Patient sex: M
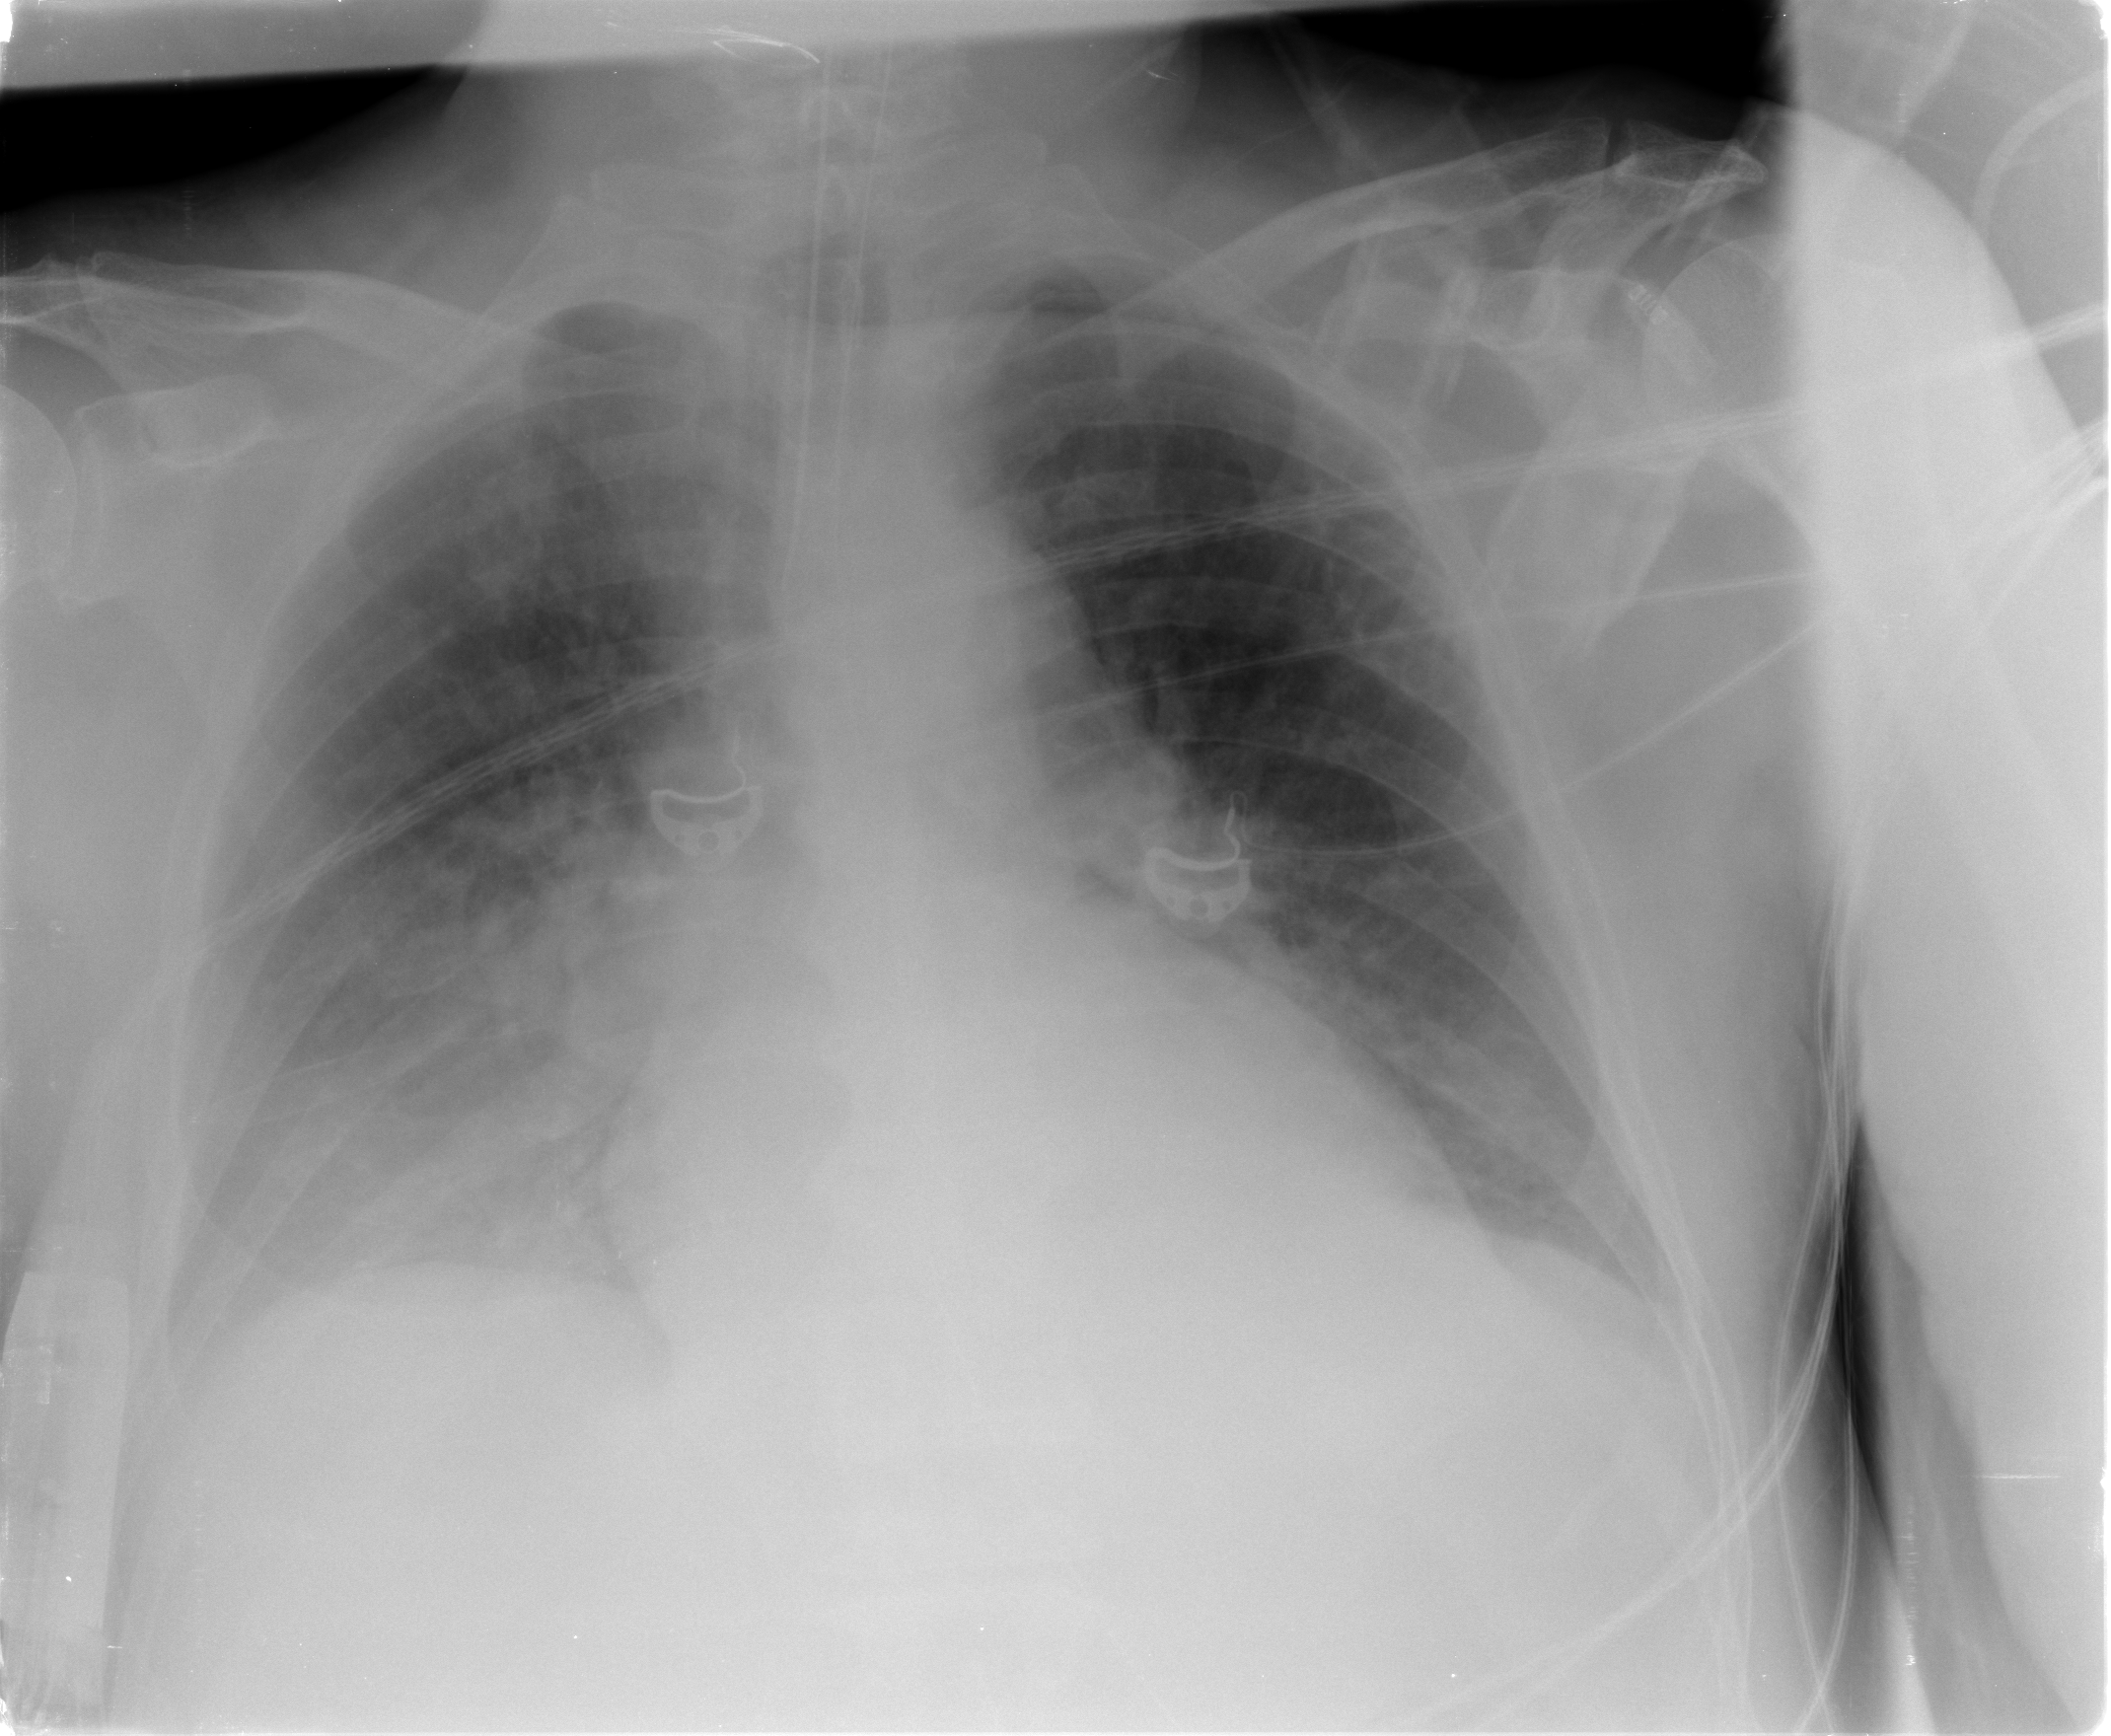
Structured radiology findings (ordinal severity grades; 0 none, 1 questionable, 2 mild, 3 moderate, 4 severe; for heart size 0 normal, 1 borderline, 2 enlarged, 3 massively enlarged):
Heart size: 0
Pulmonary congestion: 2
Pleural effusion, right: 2
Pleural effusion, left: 2
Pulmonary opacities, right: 3
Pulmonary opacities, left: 2
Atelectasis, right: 2
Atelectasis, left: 2